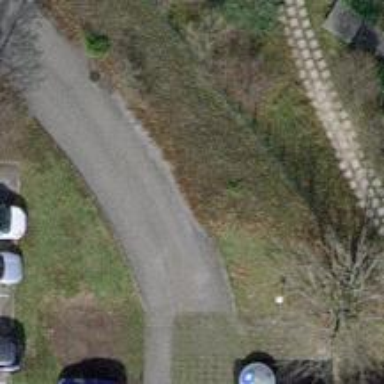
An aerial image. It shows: Parking aisle with cobblestone surface.